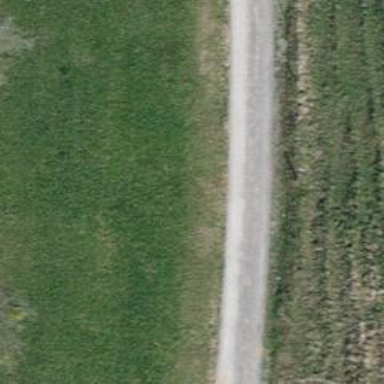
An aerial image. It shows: Track with fine gravel surface of grade2.